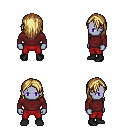
a pixel art fantasy rpg character, male body template, dark elf, purple skin, maroon long-sleeve shirt, red pants, blonde long hairstyle, black shoes, four views (front, back, left, right), 2x2 character sprite sheet, small pixel art, hard edges, no anti-aliasing